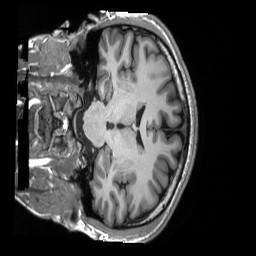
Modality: T1w
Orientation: coronal
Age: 24